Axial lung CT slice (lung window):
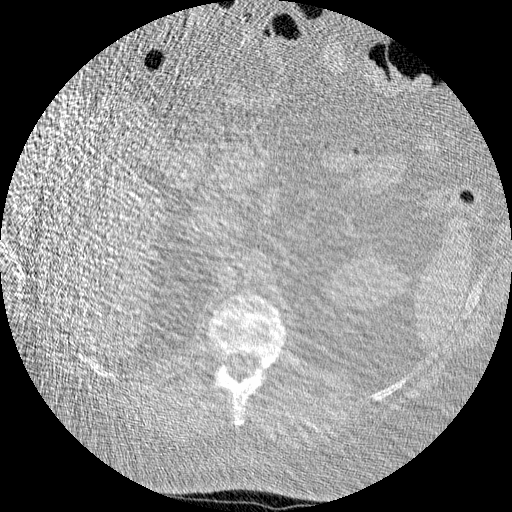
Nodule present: no